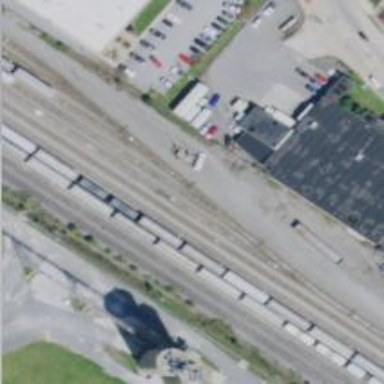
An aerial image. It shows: Rail spur service.